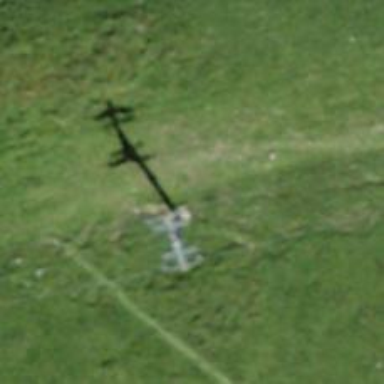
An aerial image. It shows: Pylon for aerialway.